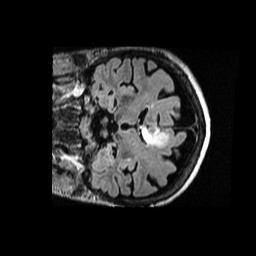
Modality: FLAIR
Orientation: coronal
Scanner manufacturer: ge
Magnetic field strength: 1.5 T
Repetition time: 6 s
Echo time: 0.1253 s